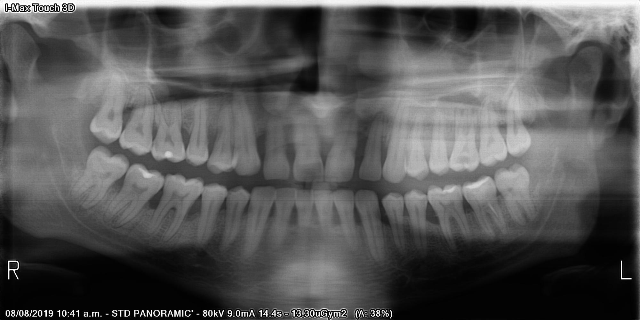
adult